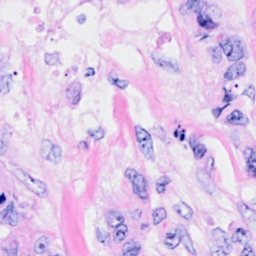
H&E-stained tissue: Breast